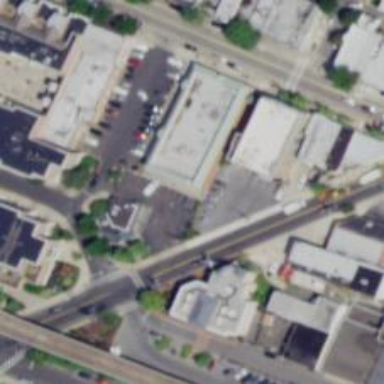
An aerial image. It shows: Pharmacy providing healthcare services.